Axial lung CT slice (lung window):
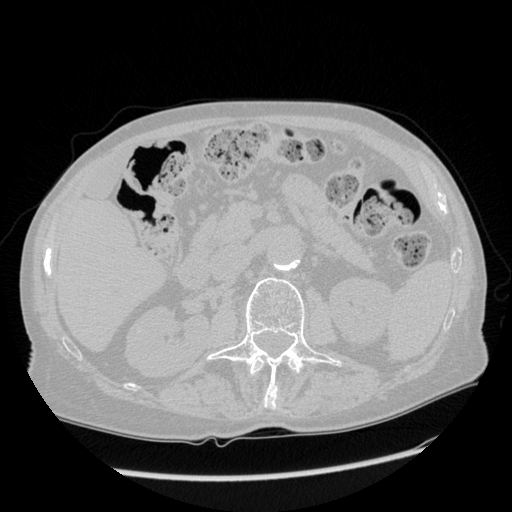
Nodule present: no